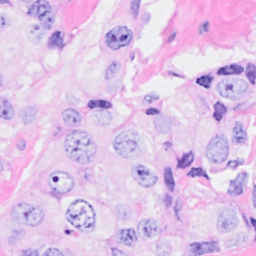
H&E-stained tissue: Breast